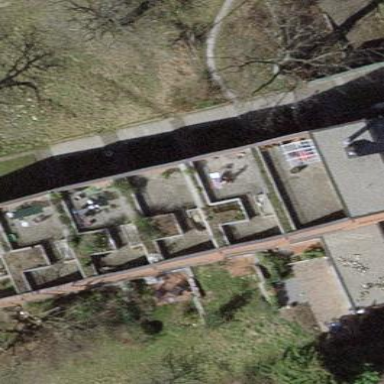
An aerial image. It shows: Building part with flat roof.